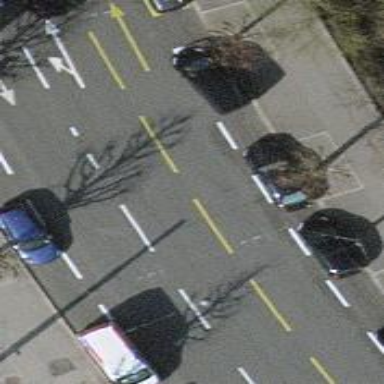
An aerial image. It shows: Secondary road with asphalt surface and trolley wires above. There are lanes for buses on the left side and shared busway for cyclists.